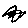
Label: star